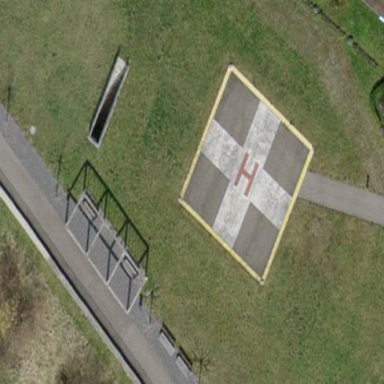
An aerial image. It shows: Image of helipad at airport.